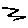
Label: zigzag